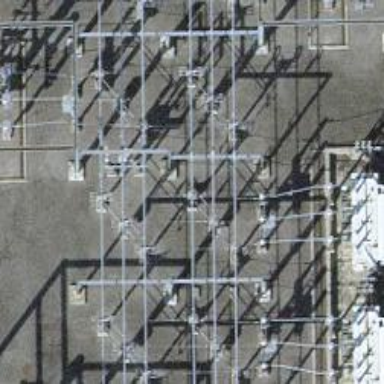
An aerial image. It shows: Power line with 3 cables. It uses busbar.